Field crop: maize
Growth stage: 2
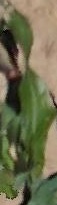
Species: maize